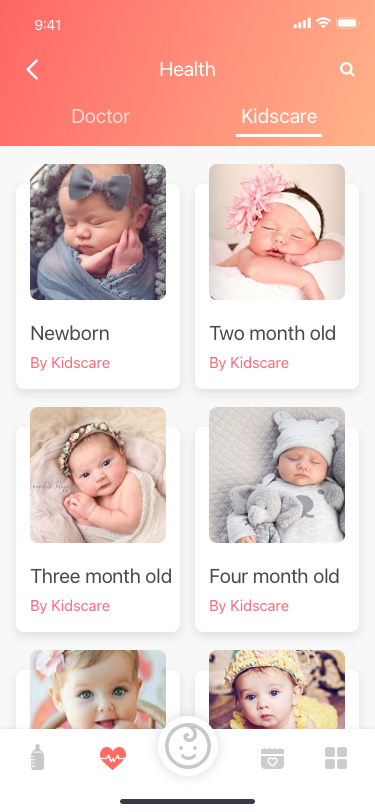
Text in this UI design:
Three month old
By Kidscare
6 - 8 Month
Four month old
By Kidscare
8 - 12 Month
Two month old
By Kidscare
Newborn
By Kidscare
Doctor
Kidscare
Health